Field crop: maize
Growth stage: 1
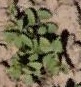
Species: convolvulus